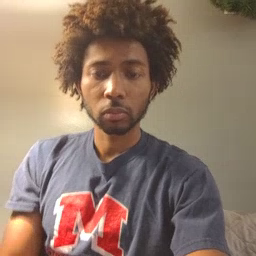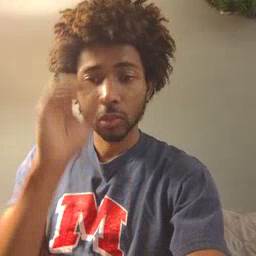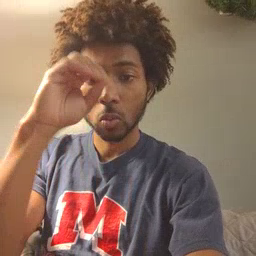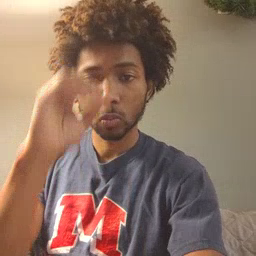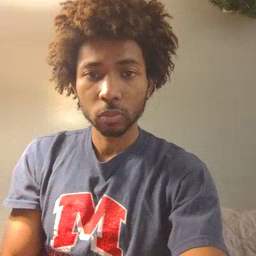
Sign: owl